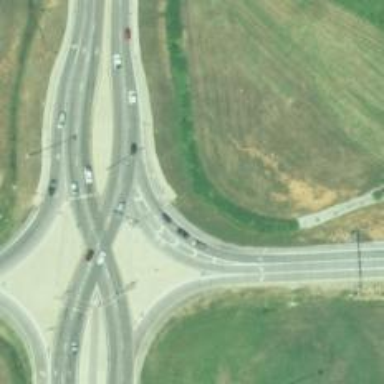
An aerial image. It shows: Motorway link at Diverging Diamond Interchange (DDI) junction.